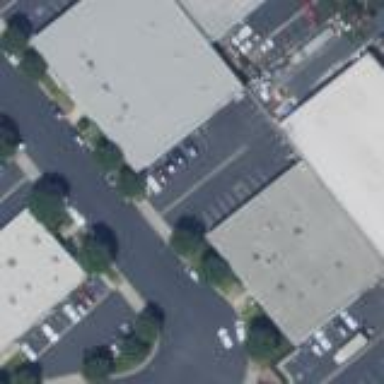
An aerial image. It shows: Industrial building.